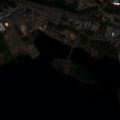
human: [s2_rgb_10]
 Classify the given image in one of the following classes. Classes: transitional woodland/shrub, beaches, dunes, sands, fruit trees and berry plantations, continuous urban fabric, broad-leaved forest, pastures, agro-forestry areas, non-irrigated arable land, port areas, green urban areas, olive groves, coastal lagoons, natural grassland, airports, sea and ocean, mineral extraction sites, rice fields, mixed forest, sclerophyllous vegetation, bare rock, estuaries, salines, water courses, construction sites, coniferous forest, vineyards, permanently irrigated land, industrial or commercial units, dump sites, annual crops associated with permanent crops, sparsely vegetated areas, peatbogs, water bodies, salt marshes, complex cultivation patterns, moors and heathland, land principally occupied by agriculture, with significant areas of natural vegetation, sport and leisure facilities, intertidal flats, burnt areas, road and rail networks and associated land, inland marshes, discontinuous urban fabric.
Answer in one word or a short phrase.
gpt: discontinuous urban fabric, industrial or commercial units, water bodies